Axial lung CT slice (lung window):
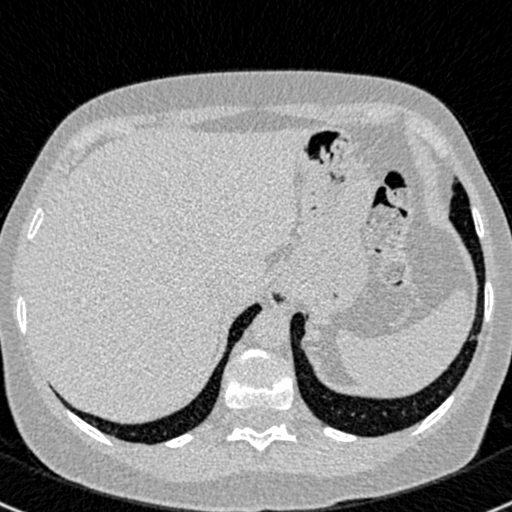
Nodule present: no